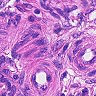
Metastatic tissue present: yes